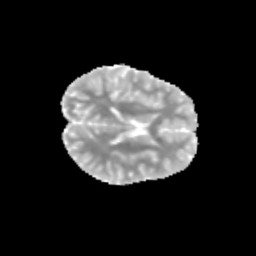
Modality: MD
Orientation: axial
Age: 12
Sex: female
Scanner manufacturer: siemens
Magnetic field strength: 3 T
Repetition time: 3.8 s
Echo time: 0.07 s